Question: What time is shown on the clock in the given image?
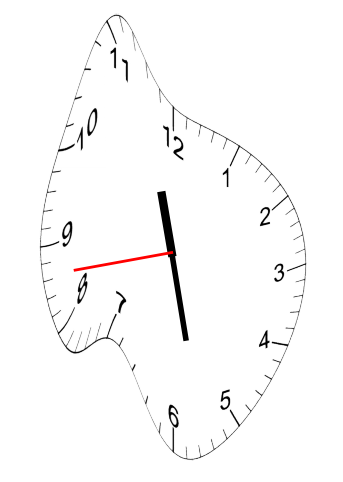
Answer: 11:27:43